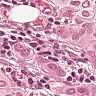
Metastatic tissue present: yes